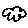
Label: cloud